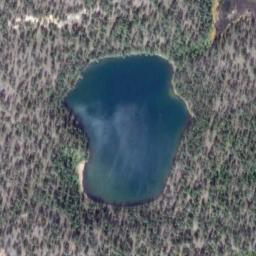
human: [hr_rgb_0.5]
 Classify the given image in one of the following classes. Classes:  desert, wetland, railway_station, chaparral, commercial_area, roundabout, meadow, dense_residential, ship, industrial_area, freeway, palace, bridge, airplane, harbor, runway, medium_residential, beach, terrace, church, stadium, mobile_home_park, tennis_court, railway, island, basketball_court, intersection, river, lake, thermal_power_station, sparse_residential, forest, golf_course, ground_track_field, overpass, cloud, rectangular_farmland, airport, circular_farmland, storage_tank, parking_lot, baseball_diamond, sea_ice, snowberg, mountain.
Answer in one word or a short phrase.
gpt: lake